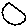
Label: circle